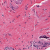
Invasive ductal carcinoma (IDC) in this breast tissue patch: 0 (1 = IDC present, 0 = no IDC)